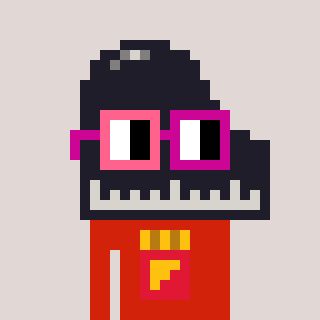
a pixel art character with square pink and red glasses, a piano-shaped head and a red-colored body on a warm background